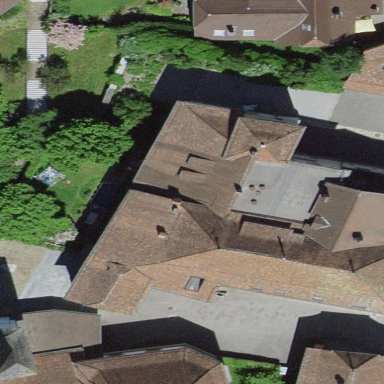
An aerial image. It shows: Building with half-hipped roof.